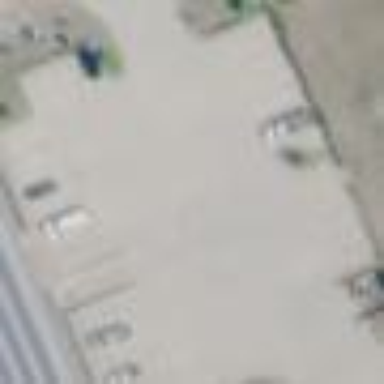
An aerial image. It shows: Parking area.